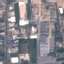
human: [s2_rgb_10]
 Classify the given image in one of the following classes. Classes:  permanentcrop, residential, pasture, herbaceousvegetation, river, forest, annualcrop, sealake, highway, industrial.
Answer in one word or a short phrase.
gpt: Industrial